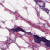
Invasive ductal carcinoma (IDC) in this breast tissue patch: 0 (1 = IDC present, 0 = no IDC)